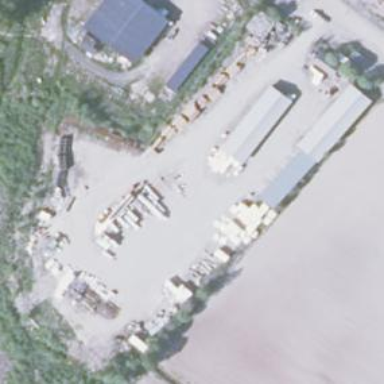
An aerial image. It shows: Industrial area with warehouse.